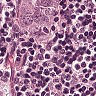
Metastatic tissue present: yes